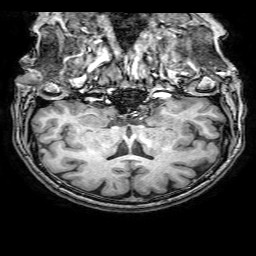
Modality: T1w
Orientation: sagittal
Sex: female
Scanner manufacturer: philips
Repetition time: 0.008232 s
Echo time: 0.00382 s